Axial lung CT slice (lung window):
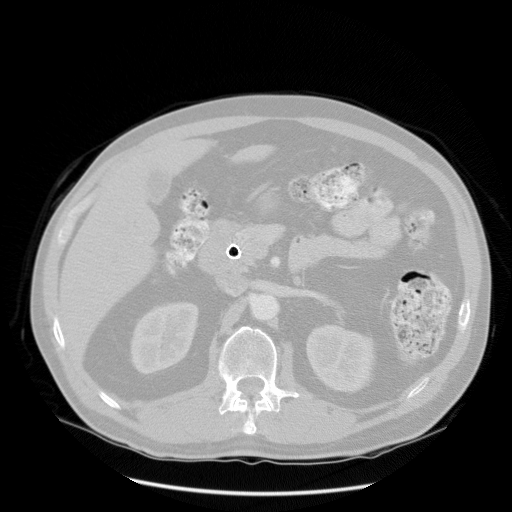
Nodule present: no